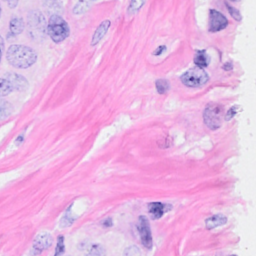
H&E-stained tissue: Breast